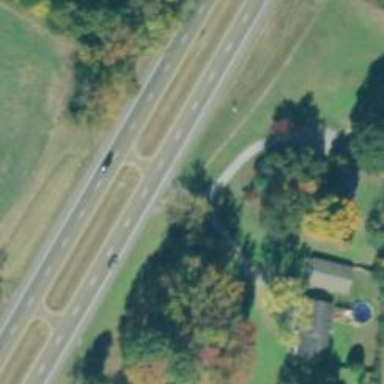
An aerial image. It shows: Trunk link highway.